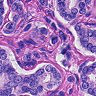
Metastatic tissue present: yes